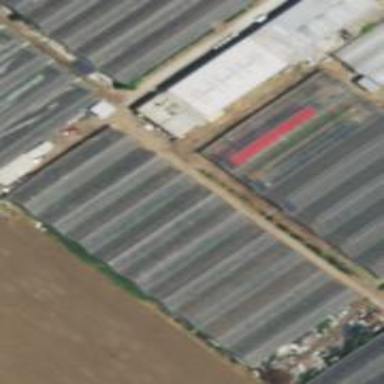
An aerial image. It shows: Greenhouse.